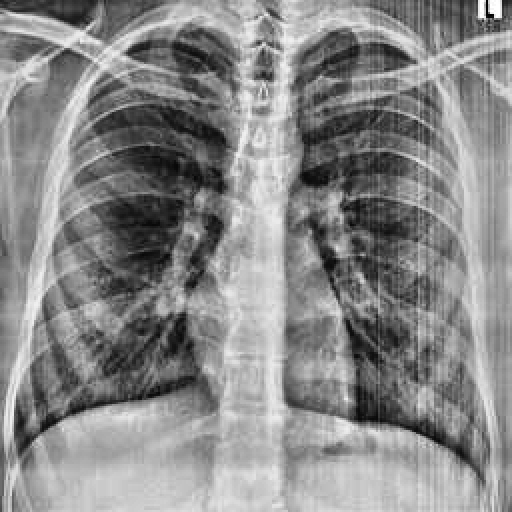
Finding: NORMAL